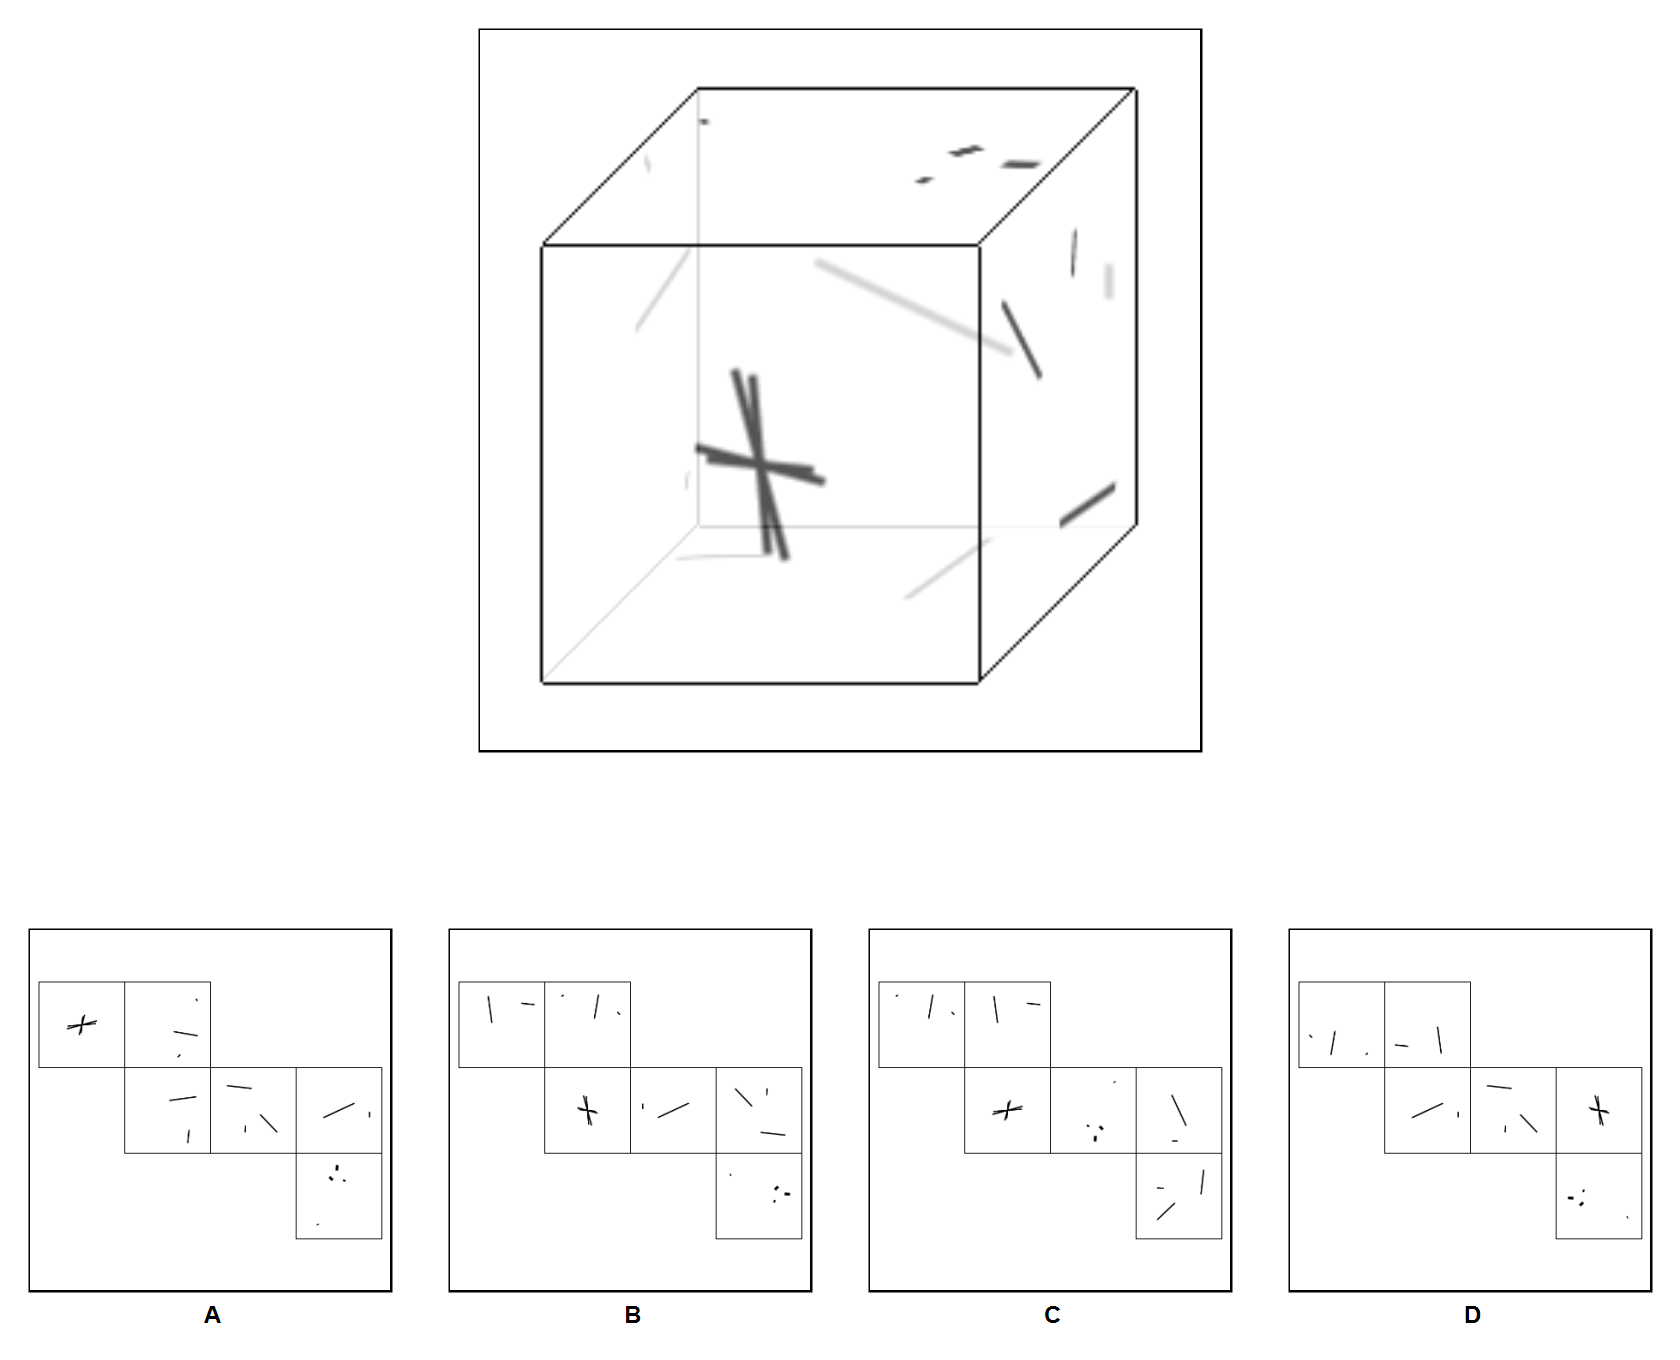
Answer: D